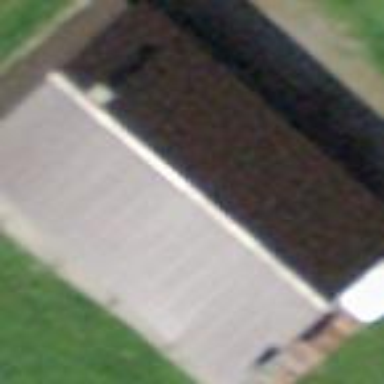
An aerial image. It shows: Cabin.